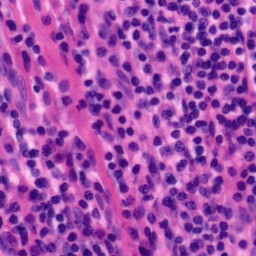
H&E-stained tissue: Tonsil